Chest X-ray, PA view. Patient: 51 years old, sex M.
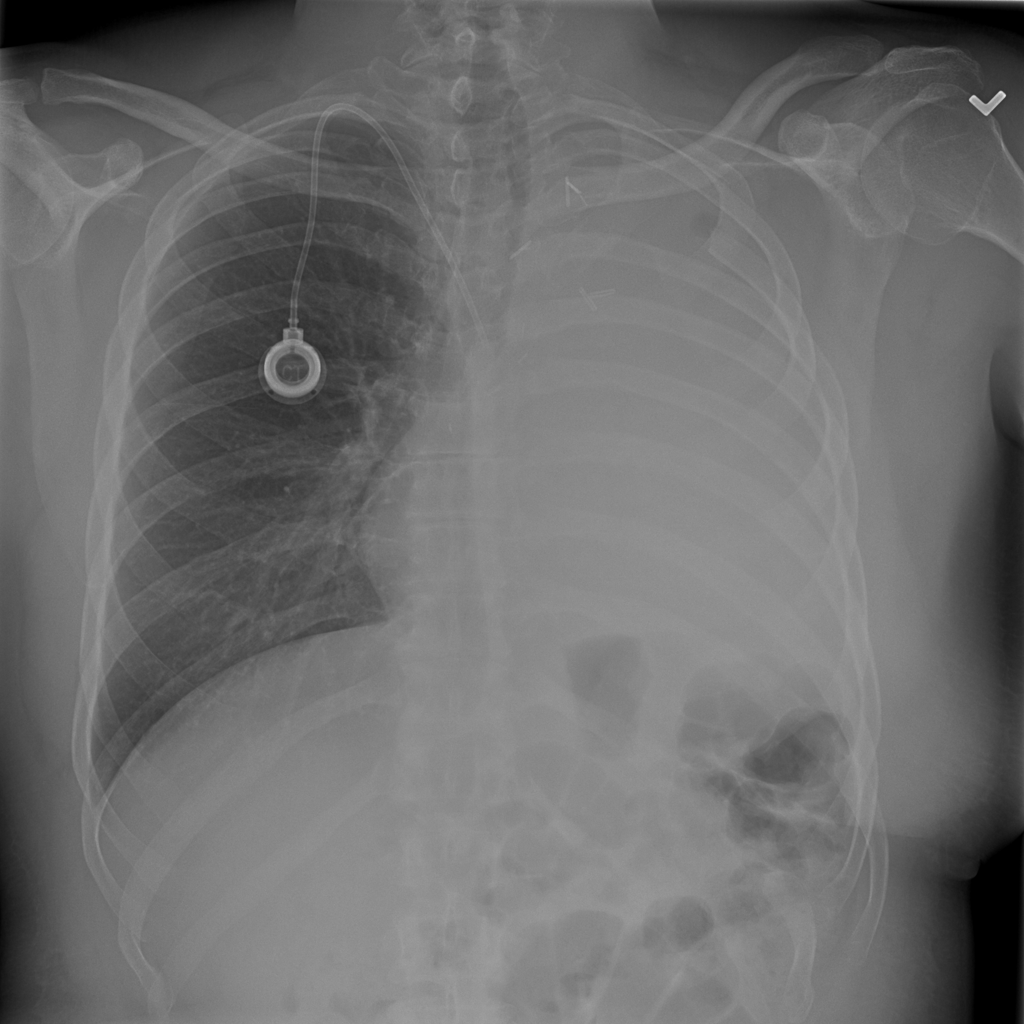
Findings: No Finding